Interaction volume radius: 5 \u00c5
Interaction volume height: 30 \u00c5
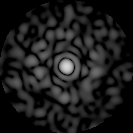
Disorder parameter: 0.8386